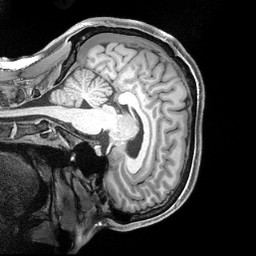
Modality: T1w
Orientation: sagittal